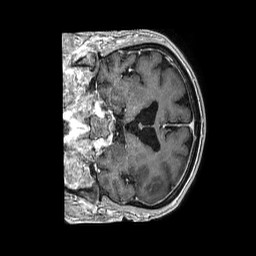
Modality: T1w
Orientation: coronal
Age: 85
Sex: male
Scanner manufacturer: philips
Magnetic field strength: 1.5 T
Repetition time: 0.007649 s
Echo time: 0.003478 s